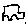
Label: car